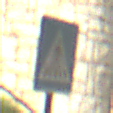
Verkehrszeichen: FussgaengerueberwegLinks
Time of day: MorningAfternoon
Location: Outdoor (Urban)
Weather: PartlyCloudy
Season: NotSpecified
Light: Natural